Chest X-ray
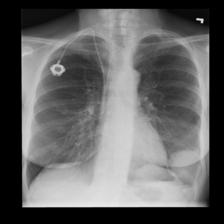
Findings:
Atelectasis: negative
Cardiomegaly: negative
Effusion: negative
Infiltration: negative
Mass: positive
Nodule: negative
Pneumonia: negative
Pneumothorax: negative
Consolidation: negative
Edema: negative
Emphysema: negative
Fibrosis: negative
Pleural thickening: negative
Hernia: negative